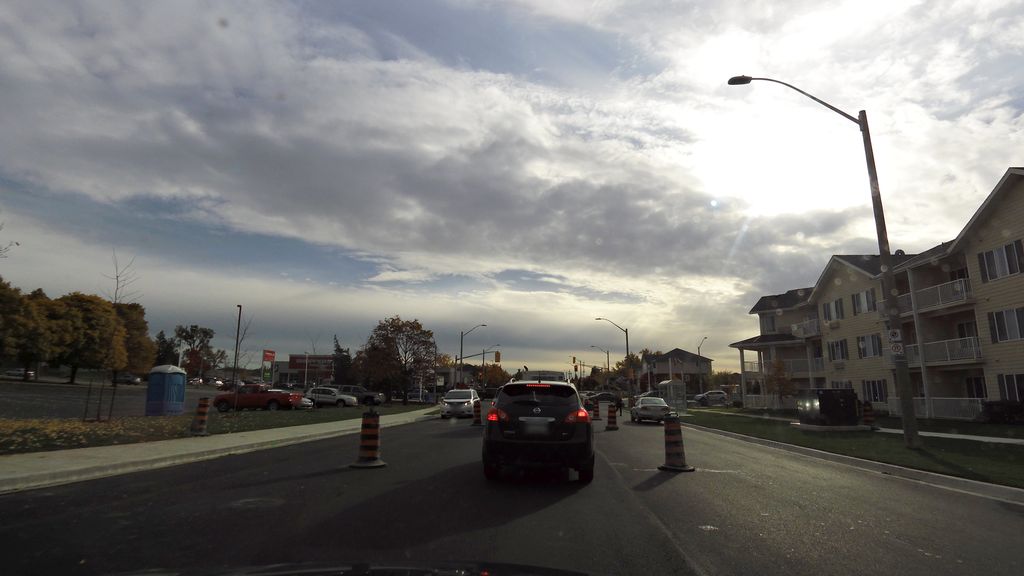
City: hamilton